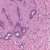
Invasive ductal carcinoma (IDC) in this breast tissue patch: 1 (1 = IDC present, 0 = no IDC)